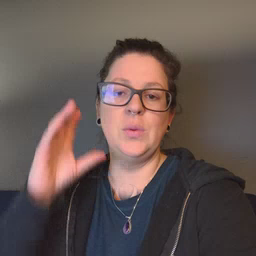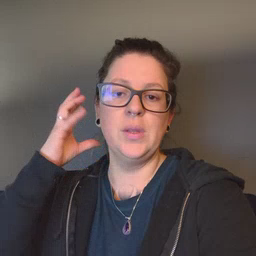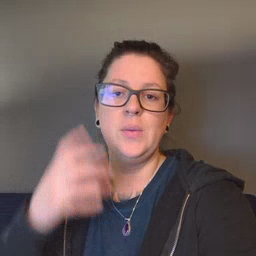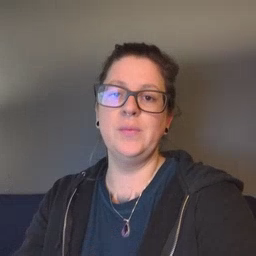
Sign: radio